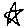
Label: star